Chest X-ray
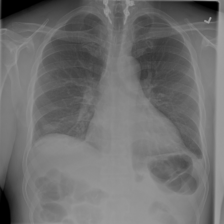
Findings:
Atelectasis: negative
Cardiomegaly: negative
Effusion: negative
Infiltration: negative
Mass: negative
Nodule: negative
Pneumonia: negative
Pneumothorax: negative
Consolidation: negative
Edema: negative
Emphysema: negative
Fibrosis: negative
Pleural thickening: negative
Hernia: negative